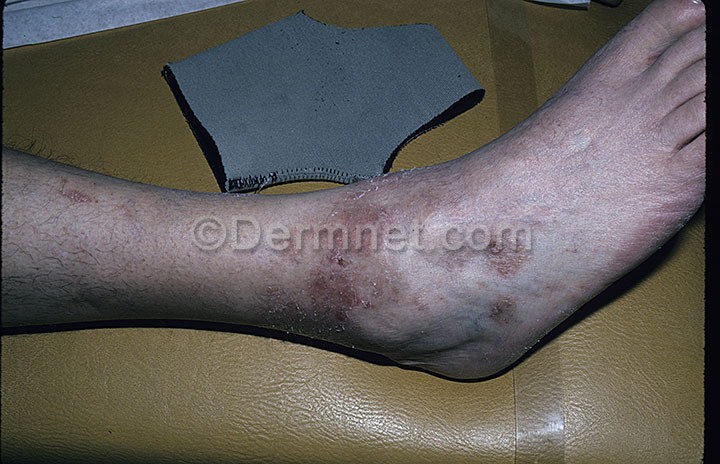
Disease: Poison Ivy Photos and other Contact Dermatitis